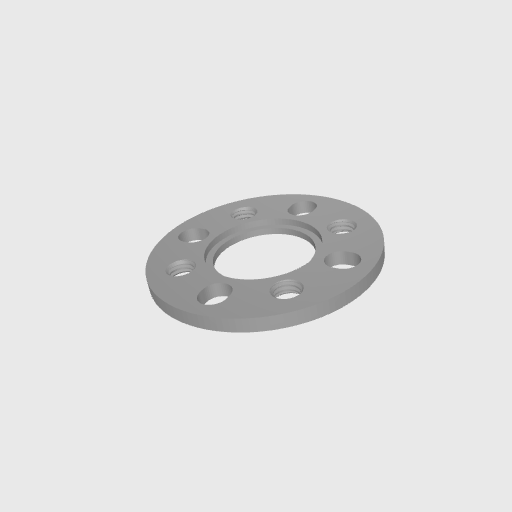
Part: CounterborePatternSpace2